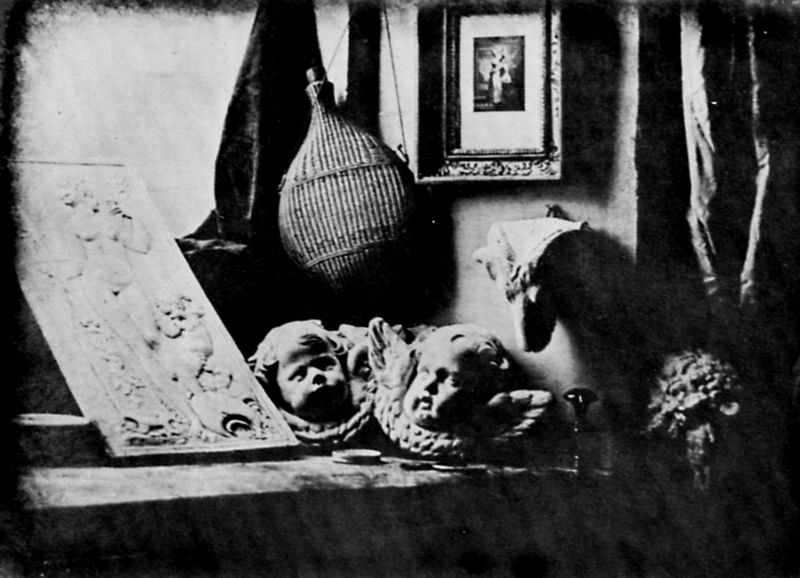
Titel: Stilleben mit Abdrücken
Künstler: Louis Jacques Mandé Daguerre
Schlagwörter: akt, dunkel, flügel, kopf, nackt, schatten, weiß, brust, fenster, frau, hell, holz, köpfe, licht, raum, schwarz, tisch, zimmer, tier, ornament, flasche, wand, rahmen, schädel, stein, bild, tischtuch, vorhang, gold, interieur, stoff, stoffe, kind, schräg, engel, putte, putto, skulptur, stilleben, stillleben, relief, bilderrahmen, mauer, idylle, tafel, wein, nasen, korb, faden, lichteinfall, platte, junge, foto, fotografie, photographie, keller, maske, dose, strahlen, torso, schwarzweiss, allegorie, kunst, bast, photo, knauf, plastiken, fensterbank, sonnenstrahlen, fensterbrett, venus, pferdekopf, sammlung, putten, wandbild, fotographie, putti, dachboden, mamor, verschattet, speicher, heiligenbild, antiquitäten, bauornament, schwarz/weiss, masken, widder, korbflasche, engelsköpfe, kunstwerke, abstellkammer, engelscho, flaschwe, ofenplatte, kalebasse, s, skulprut, scharz#, footo, fiasko